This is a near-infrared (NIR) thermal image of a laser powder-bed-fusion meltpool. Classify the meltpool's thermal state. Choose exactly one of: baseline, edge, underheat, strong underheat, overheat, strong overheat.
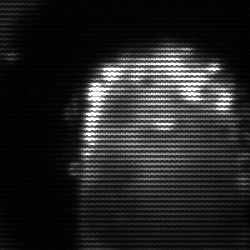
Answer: baseline